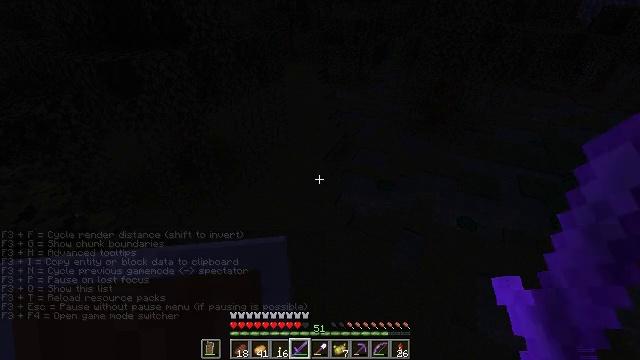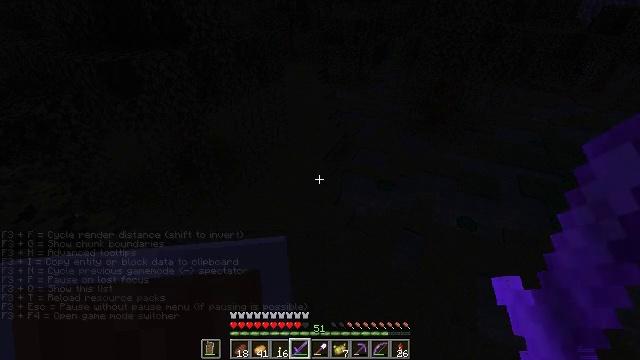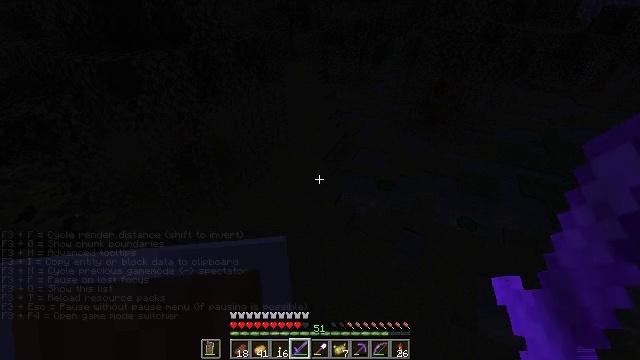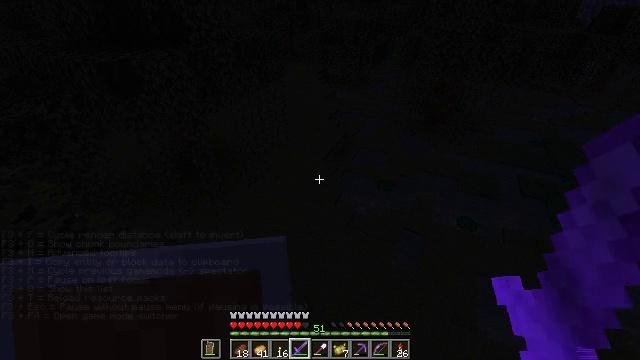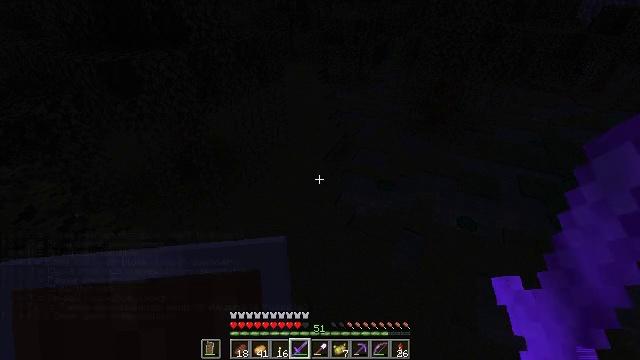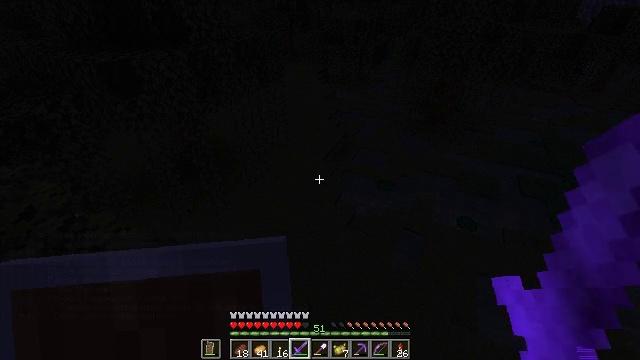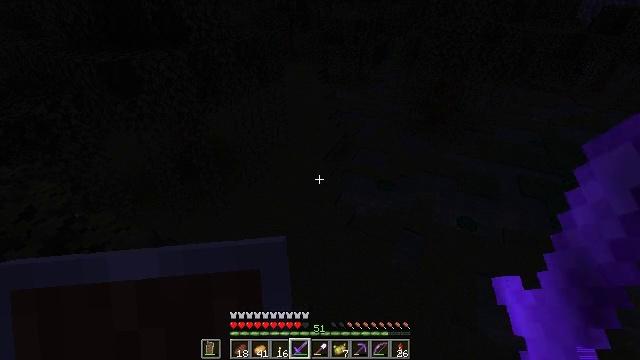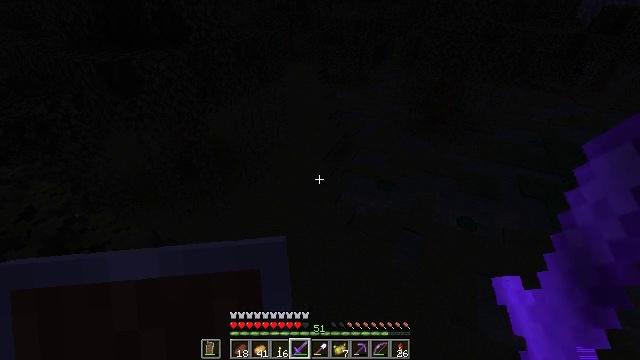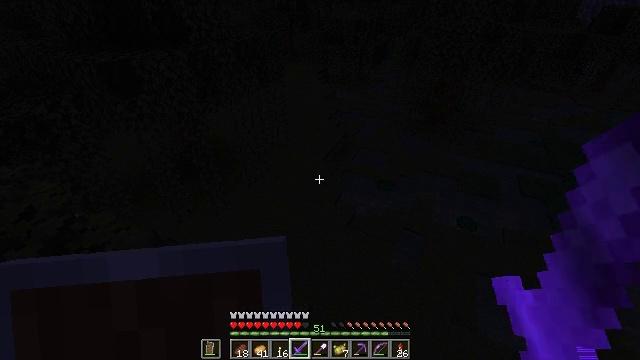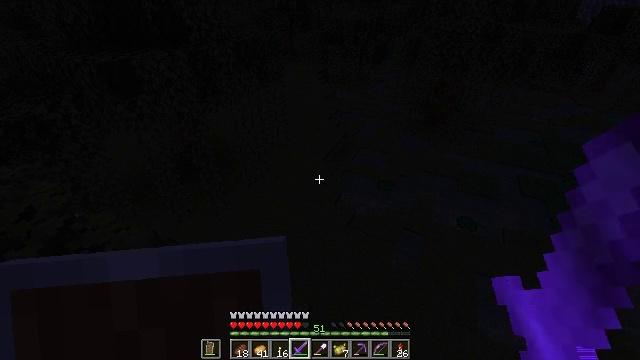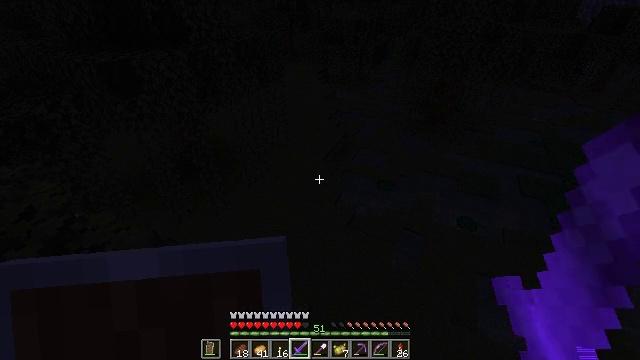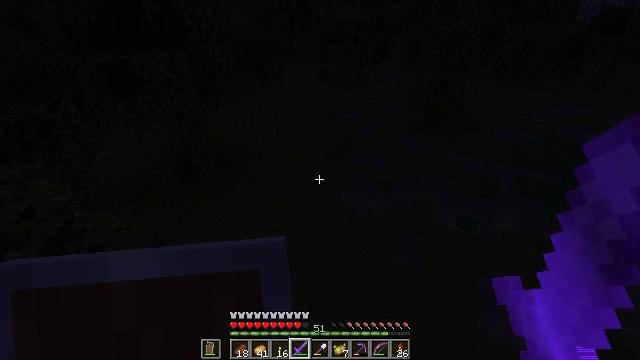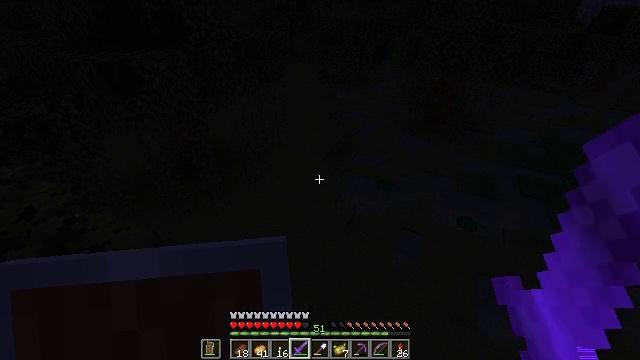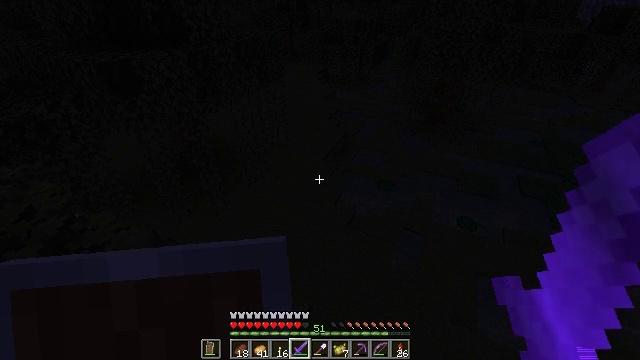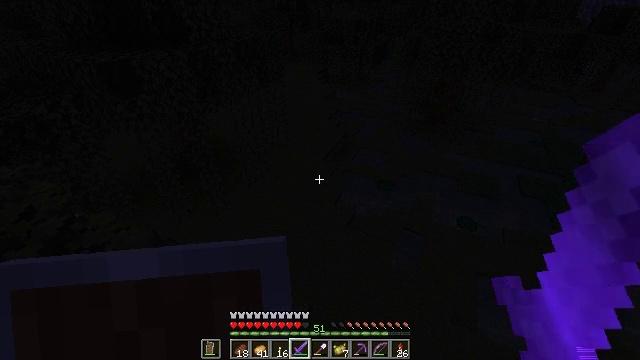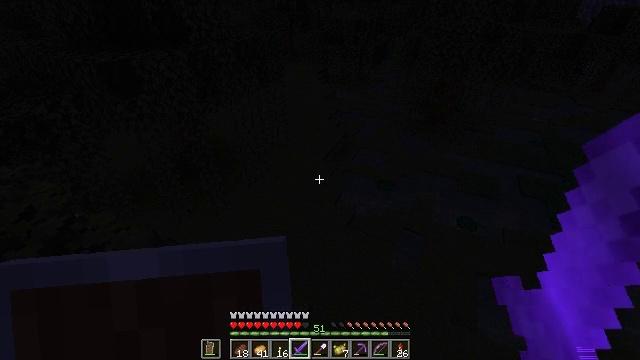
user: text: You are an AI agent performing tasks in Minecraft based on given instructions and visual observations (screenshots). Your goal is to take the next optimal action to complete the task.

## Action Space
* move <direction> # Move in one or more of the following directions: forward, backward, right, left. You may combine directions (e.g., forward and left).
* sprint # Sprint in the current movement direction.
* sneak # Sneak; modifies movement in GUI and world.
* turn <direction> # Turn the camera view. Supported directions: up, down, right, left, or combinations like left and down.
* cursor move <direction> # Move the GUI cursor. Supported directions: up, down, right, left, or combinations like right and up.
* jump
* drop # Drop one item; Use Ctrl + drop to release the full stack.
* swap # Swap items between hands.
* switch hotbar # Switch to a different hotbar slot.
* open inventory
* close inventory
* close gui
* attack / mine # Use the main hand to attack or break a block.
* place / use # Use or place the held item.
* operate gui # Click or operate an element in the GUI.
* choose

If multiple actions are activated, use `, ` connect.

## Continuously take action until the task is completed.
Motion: motion action
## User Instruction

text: Kill enemies.
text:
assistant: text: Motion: no_op
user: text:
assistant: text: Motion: no_op
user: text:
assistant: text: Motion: no_op
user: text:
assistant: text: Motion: no_op
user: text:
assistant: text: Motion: no_op
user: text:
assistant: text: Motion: no_op
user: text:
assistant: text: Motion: no_op
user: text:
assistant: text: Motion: no_op
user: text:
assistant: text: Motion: no_op
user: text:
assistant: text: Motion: no_op
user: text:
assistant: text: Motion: no_op
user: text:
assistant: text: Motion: no_op
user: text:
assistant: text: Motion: no_op
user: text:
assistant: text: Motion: no_op
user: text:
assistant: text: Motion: no_op
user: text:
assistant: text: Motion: no_op
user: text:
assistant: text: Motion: no_op
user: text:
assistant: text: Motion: no_op
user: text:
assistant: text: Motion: no_op
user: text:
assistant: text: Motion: no_op
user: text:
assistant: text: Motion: no_op
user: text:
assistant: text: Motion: no_op
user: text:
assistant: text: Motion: no_op
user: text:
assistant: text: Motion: no_op
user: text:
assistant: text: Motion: no_op
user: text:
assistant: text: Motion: no_op
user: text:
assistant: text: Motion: no_op
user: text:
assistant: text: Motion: no_op
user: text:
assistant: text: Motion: no_op
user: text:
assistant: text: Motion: drop